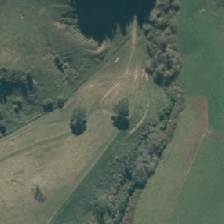
Land cover: grose_broom